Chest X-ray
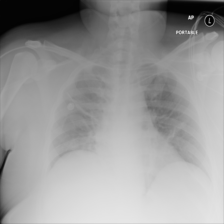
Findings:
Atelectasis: positive
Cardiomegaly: negative
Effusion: negative
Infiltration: negative
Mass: negative
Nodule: negative
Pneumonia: negative
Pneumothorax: negative
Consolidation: negative
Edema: negative
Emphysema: negative
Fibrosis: negative
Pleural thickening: negative
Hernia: negative